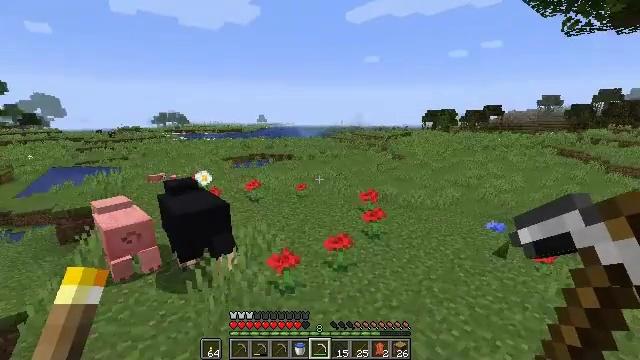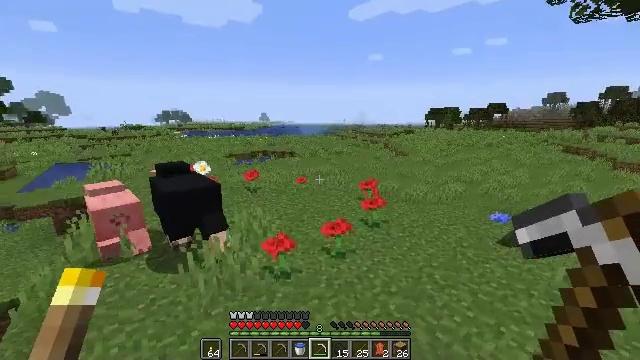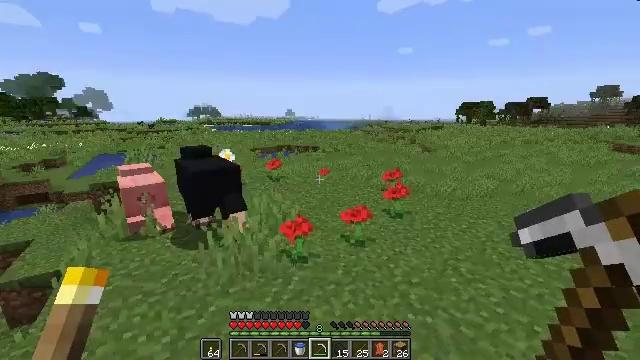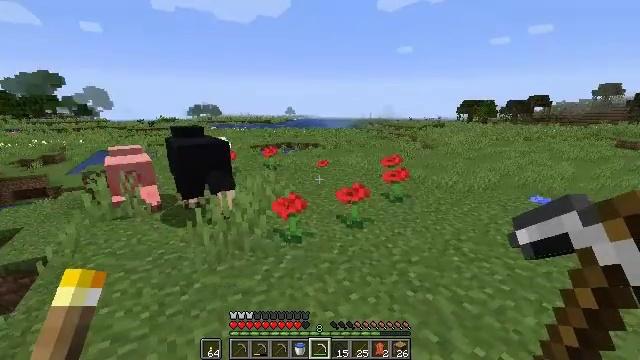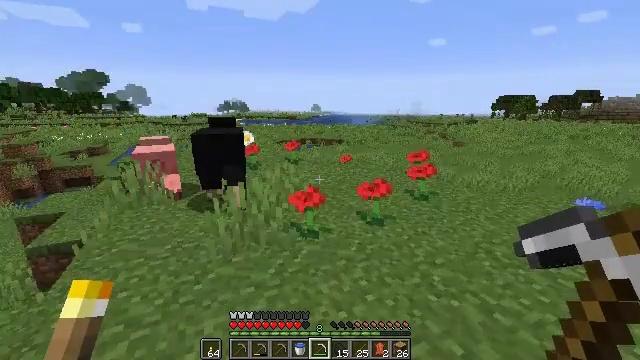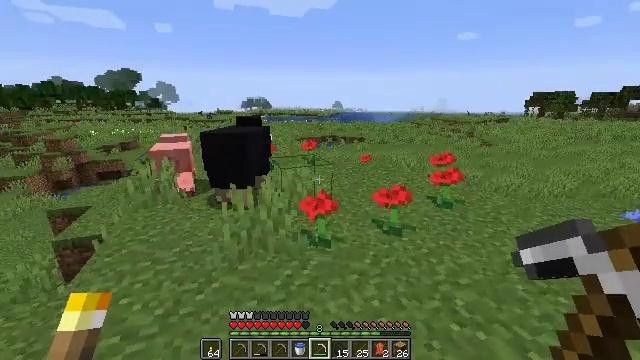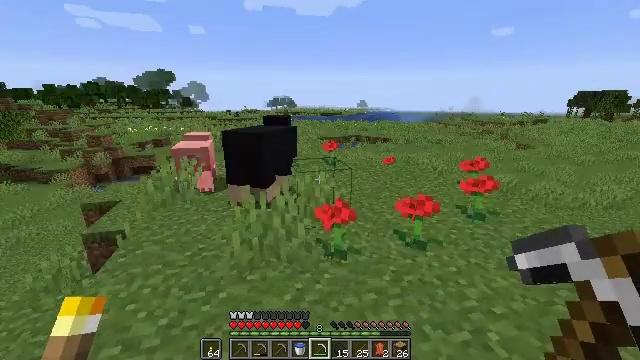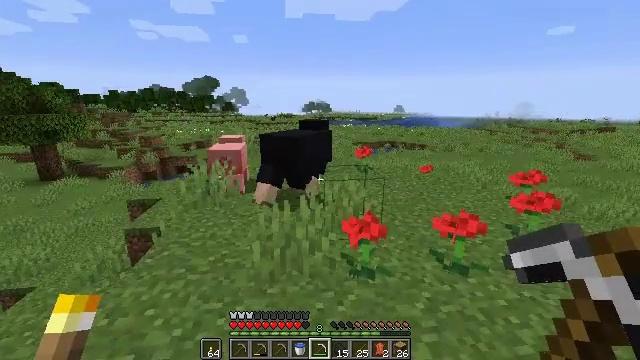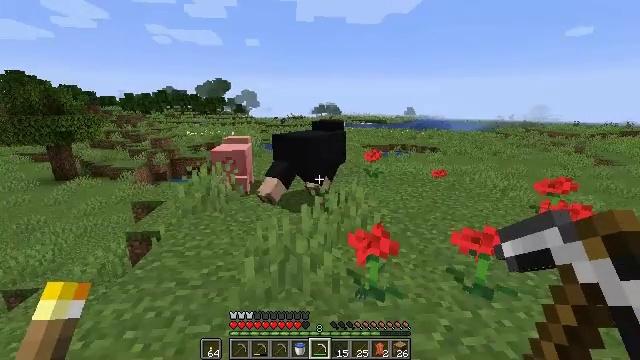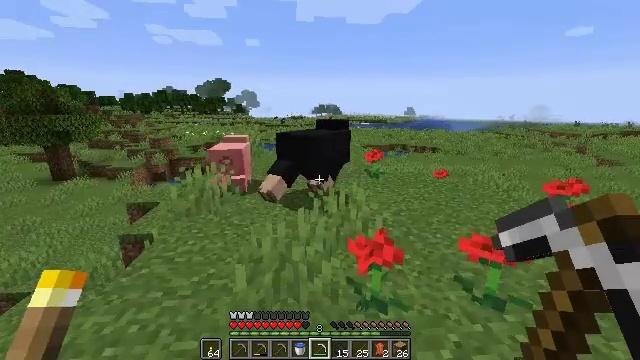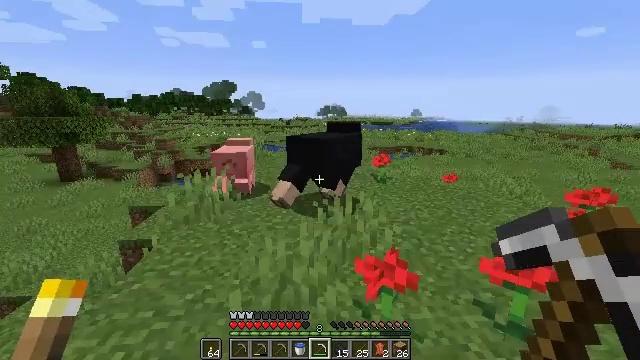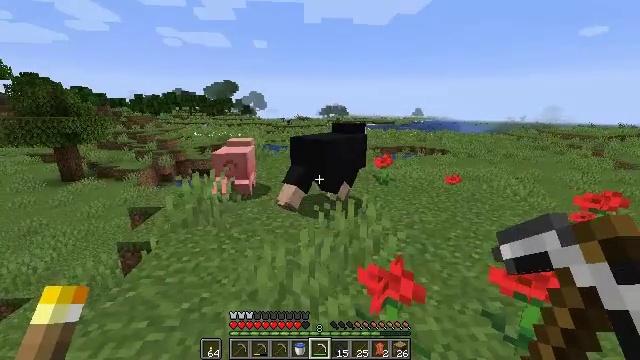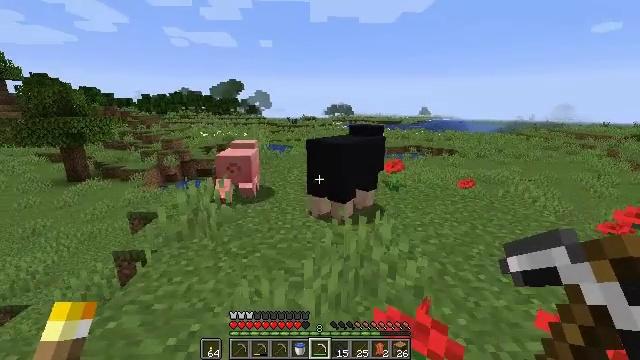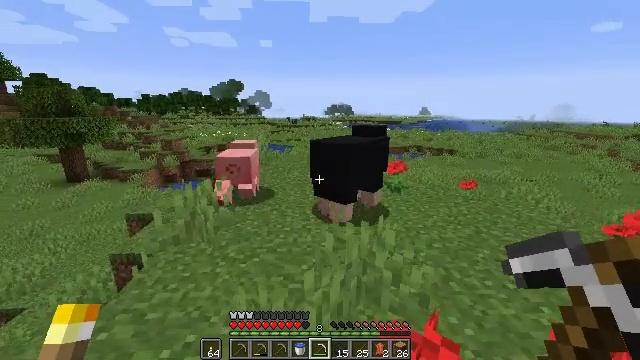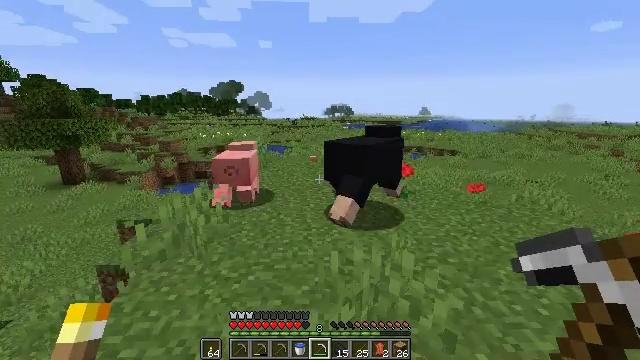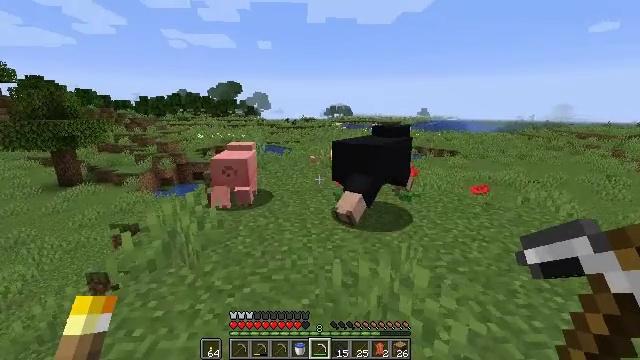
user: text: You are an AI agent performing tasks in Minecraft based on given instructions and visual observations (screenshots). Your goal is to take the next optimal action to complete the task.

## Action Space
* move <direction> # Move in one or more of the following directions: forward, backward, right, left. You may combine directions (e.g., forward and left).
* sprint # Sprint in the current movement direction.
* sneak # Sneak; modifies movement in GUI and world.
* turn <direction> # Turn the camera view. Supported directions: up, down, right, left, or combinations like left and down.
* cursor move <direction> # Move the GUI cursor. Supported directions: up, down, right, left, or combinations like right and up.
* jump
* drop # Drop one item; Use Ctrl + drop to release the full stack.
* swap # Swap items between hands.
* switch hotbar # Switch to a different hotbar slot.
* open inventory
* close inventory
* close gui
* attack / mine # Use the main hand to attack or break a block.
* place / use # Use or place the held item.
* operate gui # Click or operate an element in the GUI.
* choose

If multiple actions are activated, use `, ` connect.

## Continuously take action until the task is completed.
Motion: motion action
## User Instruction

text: Combat the sheep.
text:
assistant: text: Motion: move forward
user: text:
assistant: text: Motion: move forward, turn left
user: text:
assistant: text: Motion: move forward
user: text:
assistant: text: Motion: move forward, turn left
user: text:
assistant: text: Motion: move forward, turn left
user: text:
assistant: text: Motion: move forward, turn left
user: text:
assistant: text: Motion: move forward, turn left
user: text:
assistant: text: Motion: move forward, turn left
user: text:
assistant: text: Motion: move forward
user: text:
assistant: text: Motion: move forward, turn left
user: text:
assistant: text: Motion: move forward
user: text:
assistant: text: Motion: move forward, turn left
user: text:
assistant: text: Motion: move forward
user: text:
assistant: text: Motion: move forward
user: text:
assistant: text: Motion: move forward
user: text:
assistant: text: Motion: move forward, turn right
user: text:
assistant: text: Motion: move forward, turn right
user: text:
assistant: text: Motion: move forward, turn right
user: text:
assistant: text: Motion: move forward, turn right
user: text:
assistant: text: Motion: move forward, turn right
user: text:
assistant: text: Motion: move forward, turn right
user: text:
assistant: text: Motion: move forward, turn right
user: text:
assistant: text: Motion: move forward
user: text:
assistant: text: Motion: move forward
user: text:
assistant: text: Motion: move forward
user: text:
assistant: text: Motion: move forward, turn right
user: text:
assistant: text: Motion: move forward
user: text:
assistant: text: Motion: move forward
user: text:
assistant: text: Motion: move forward
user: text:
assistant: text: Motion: move forward